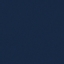
Land use / land cover: SeaLake